Question: I am trying to plot a sine curve in C++ and came across something interesting.
I have a function that returns sine value of a value in degree
'''
double sind(double a)
{
return sin(a*3.14159/180);
}
'''
Now in the main function
'''
sind(18)==sind(18)?cout<<1:cout<<0;
'''
I write the above code. The result seems to be false and it prints 0 on the console.
But according to me sin(18) and sin(18) are equal. So what is happening in the computer's mind?
Also if I want to check equality of two sine values how would I go about it?

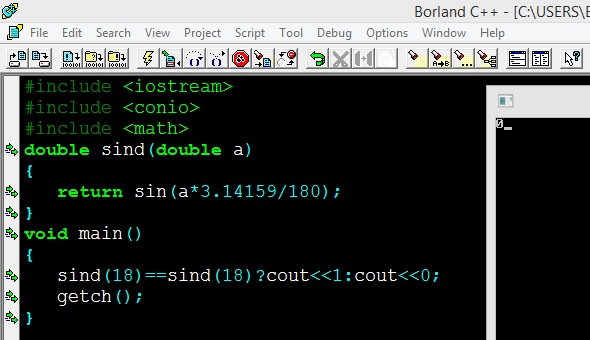
Answer: On the PC, at least as of old, floating points values were calculated with 80 bits, but were rounded down to 64 bits for main memory. When the compiler recognizes that it can reuse an 80-bit result for an 80-bit comparison you can get baffling results like this. And yes, it's permitted by the Holy Standard.
---
By the way, 'void main' is not valid. This means the code has Undefined Behavior and in principle can do anything whatsoever, including doing nothing, or what you expect. In practice it's not that bad, it just makes the code non-portable, but still, don't do it: it's silly to add one character in order to make the code non-portable, so write 'int main'.